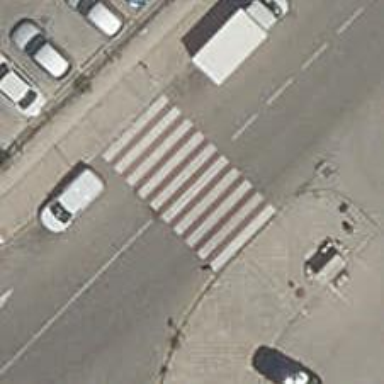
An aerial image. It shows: Uncontrolled road crossing.